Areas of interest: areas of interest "Theater"
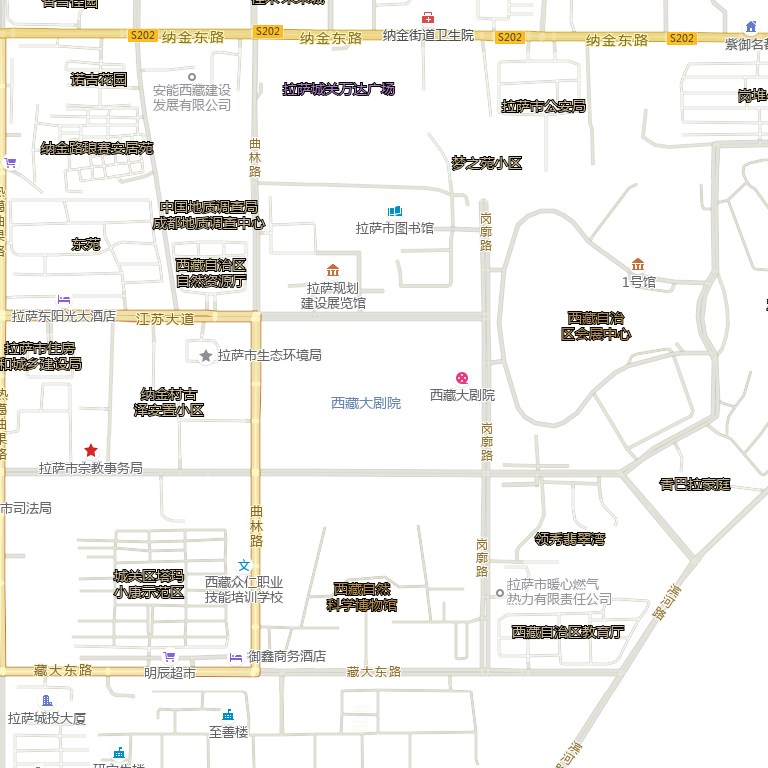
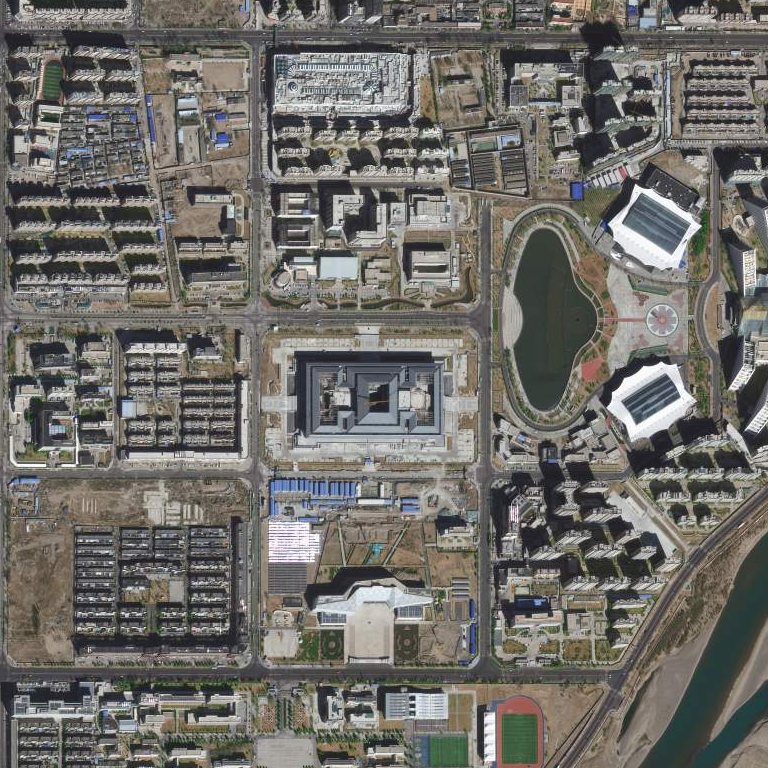